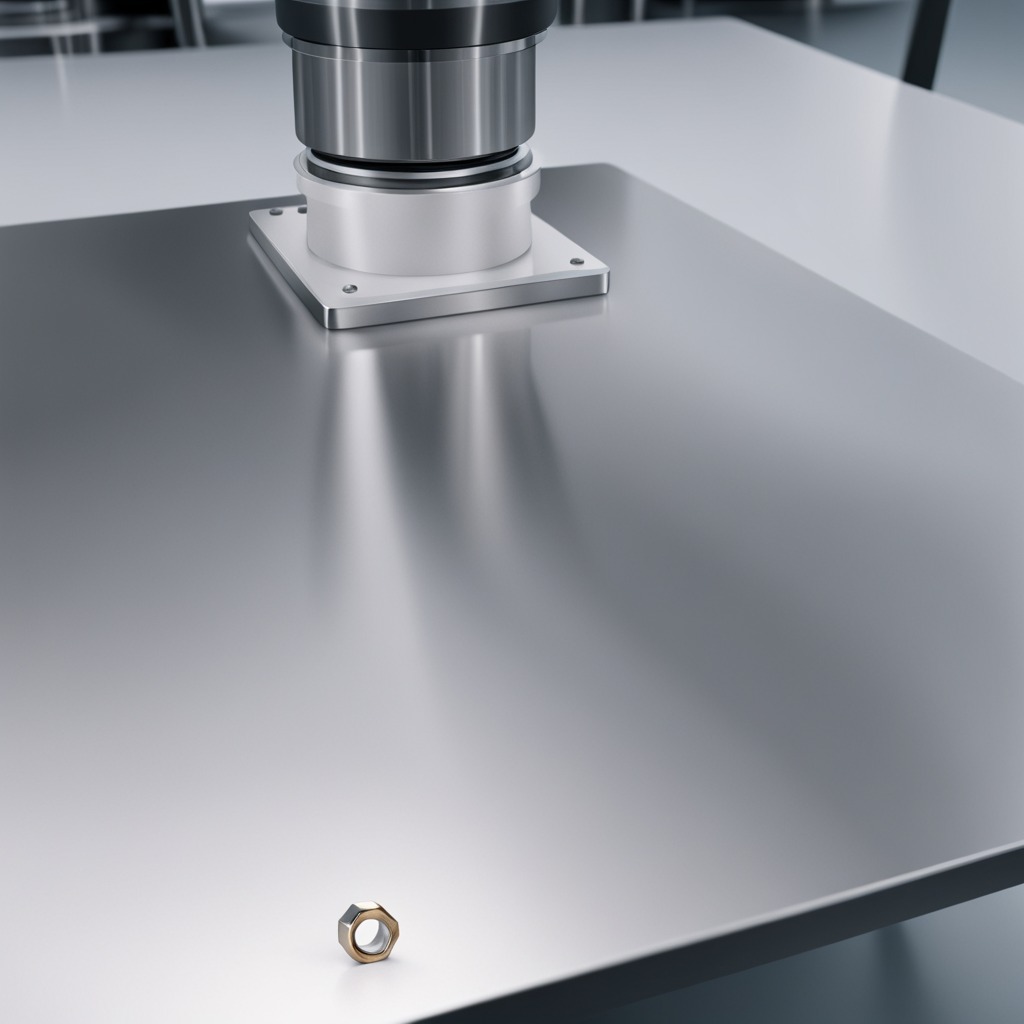
A metal nut is lying on the stainless steel table in a high-end prototyping lab.